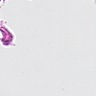
Metastatic tissue present: no